Question: So my goal is simple, parse a message with a list, such as these:
'''
show tom and harry
show tom, dick and harry
show tom, dick, jane and harry
'''
My problem is that I can write a regex which matches a list with or without the middle elements...
'''
/show (\w+)[, (\w+)]* and (\w+)/
'''
In this case it appears to match tom and harry, but dick and jane are not returned as arguments.
Example (from rubulus)

It appears the round brackets within the squared brackets are ignored. Does anyone know how I can match these?
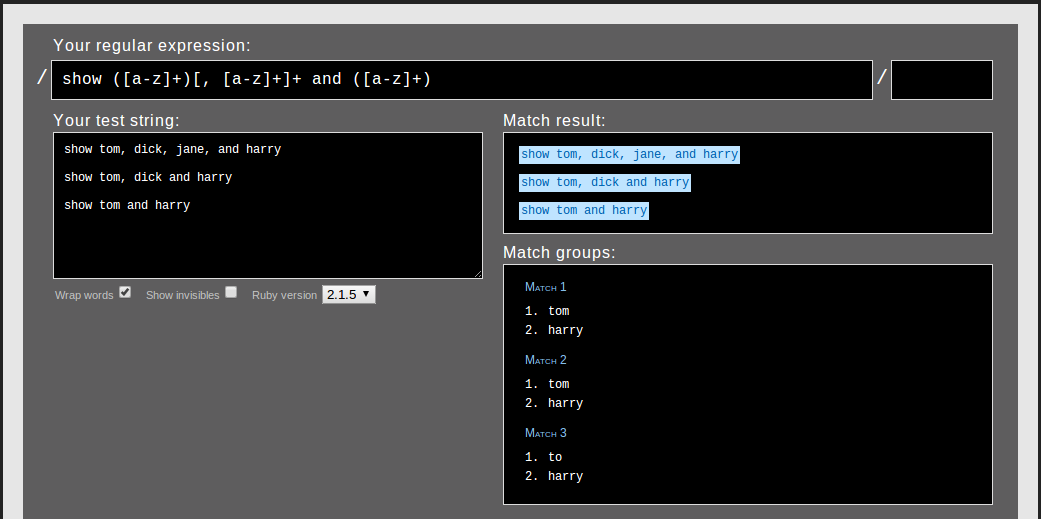
Answer: How about something like
'''
(?:(?<=and )|(?<=, )|(?<=show ))(\w+)
'''
<URL>
'''
(?<=and |, |show )\w+
'''